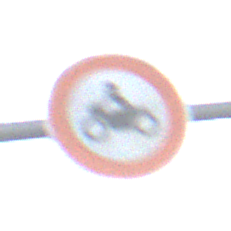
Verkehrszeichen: VerbotKraftraeder
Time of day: SunriseSunset
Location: Outdoor (Nature)
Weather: PartlyCloudy
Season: NotSpecified
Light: Natural